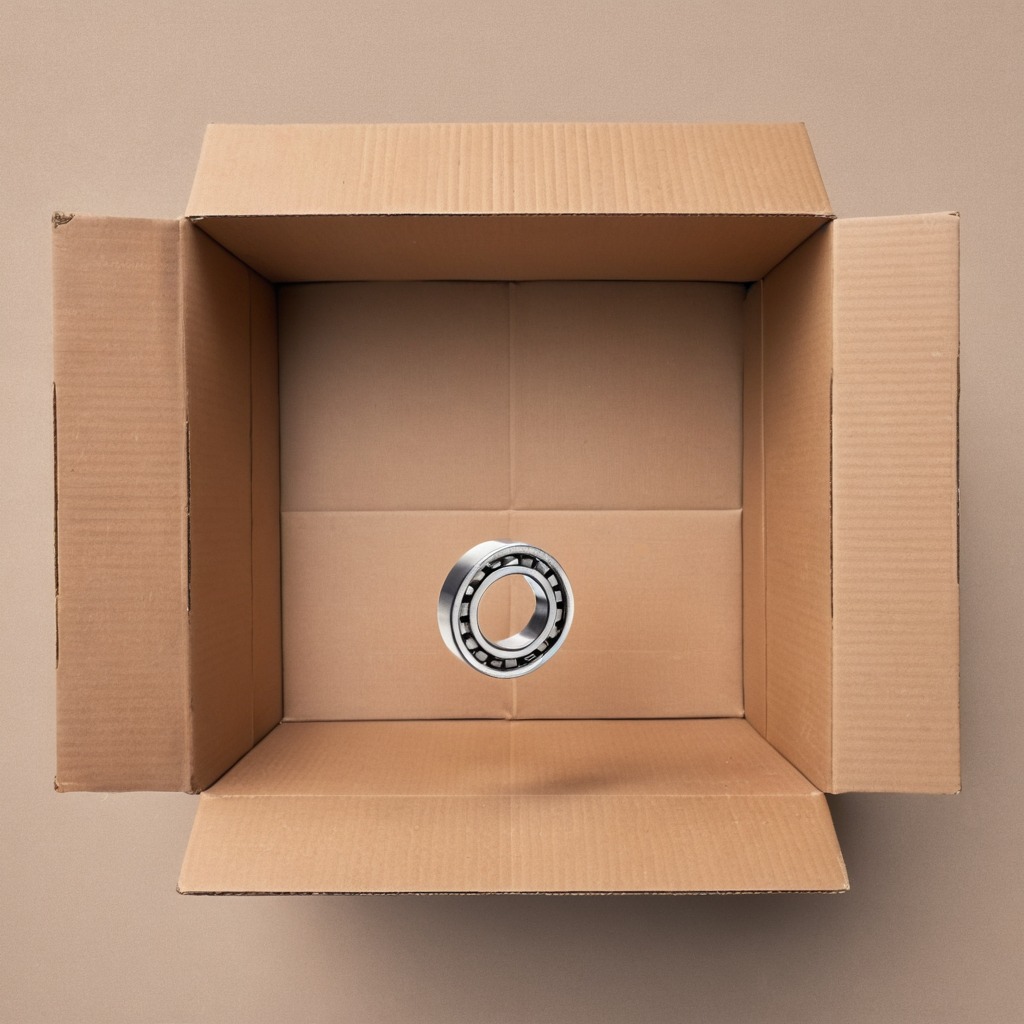
A metal ball bearing is lying on a cardboard box surface in an outdoor workshop during daytime bright natural light soft shadows slightly creased but